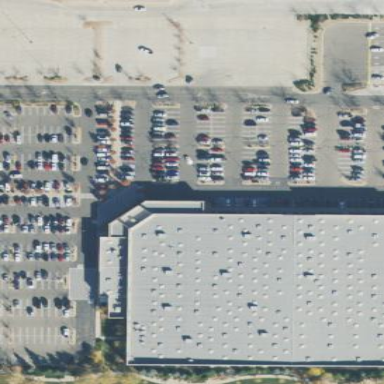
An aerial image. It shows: Retail building that operates as wholesale shop.